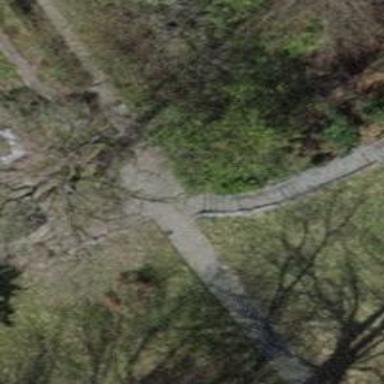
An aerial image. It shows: Set of steps on the road.